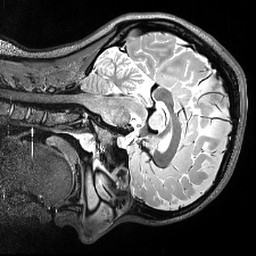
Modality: T2w
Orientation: sagittal
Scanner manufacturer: siemens
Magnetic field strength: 3 T
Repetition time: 3.2 s
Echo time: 0.566 s